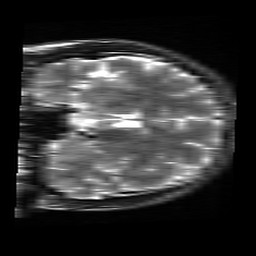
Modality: T2w
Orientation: coronal
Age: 27
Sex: male
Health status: healthy
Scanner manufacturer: siemens
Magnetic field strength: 3 T
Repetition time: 4.01 s
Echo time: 0.116 s